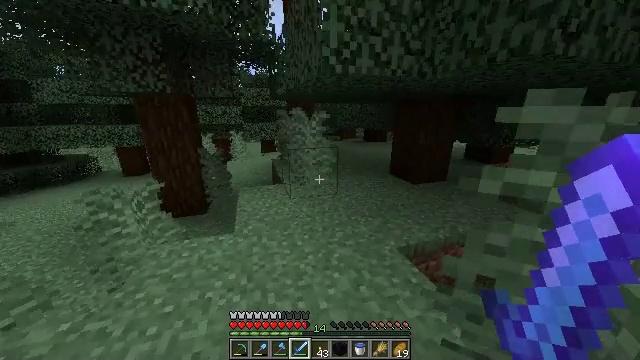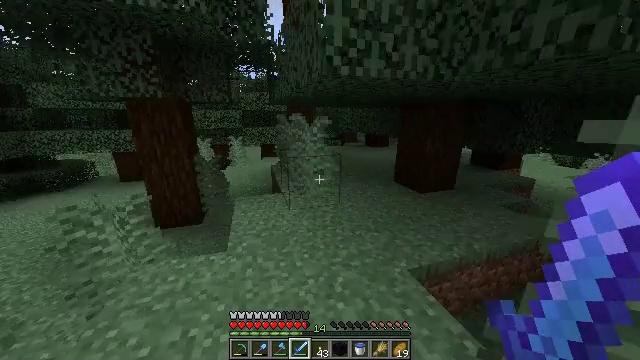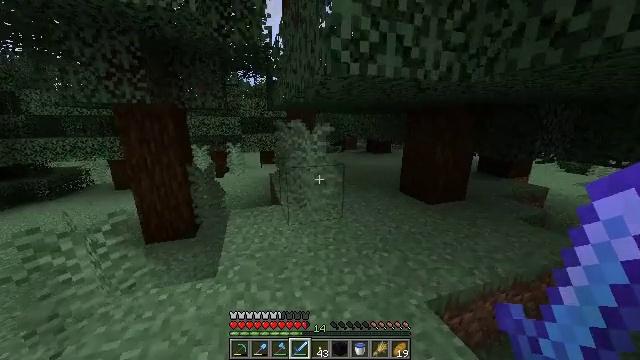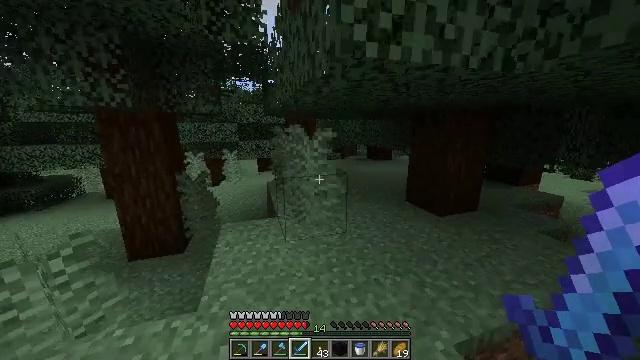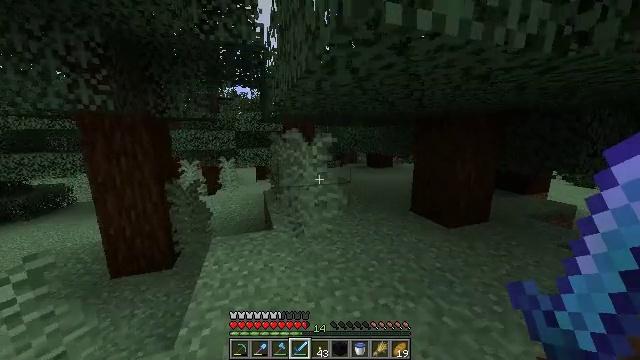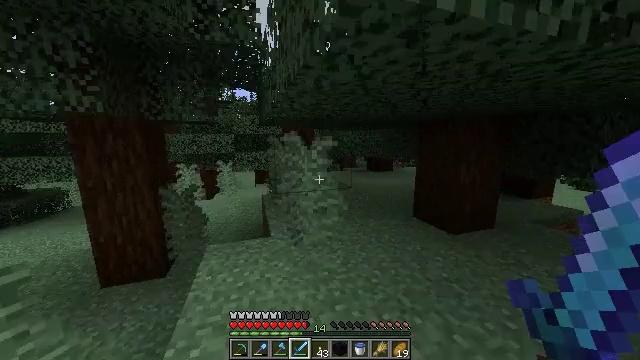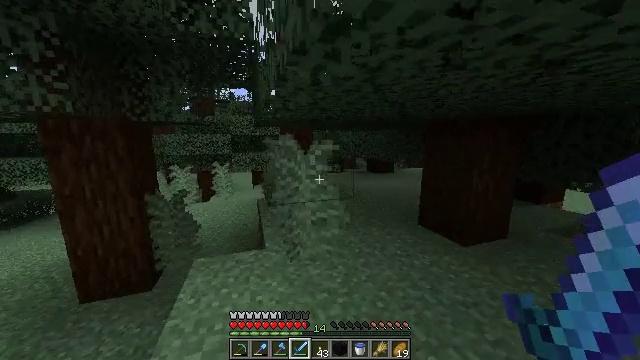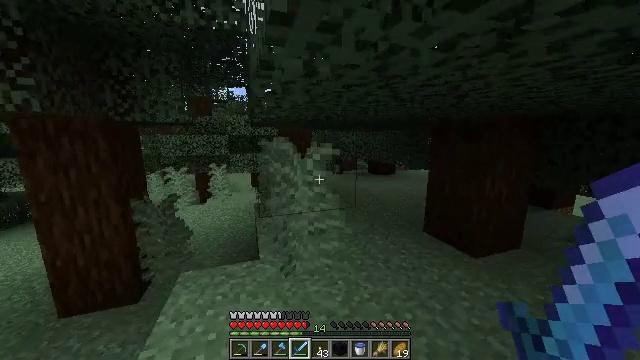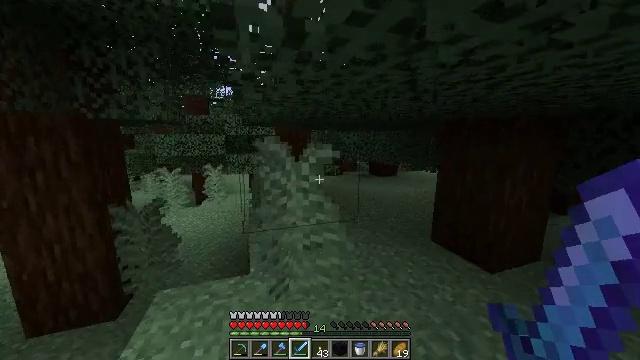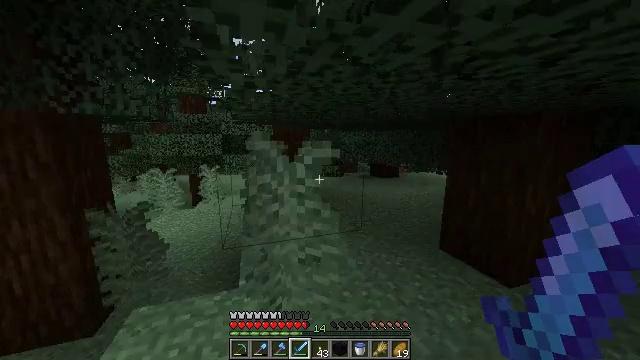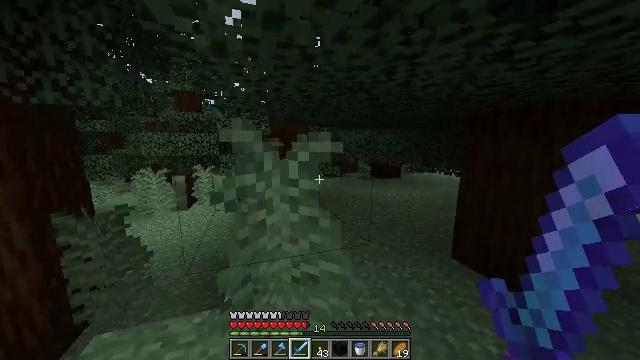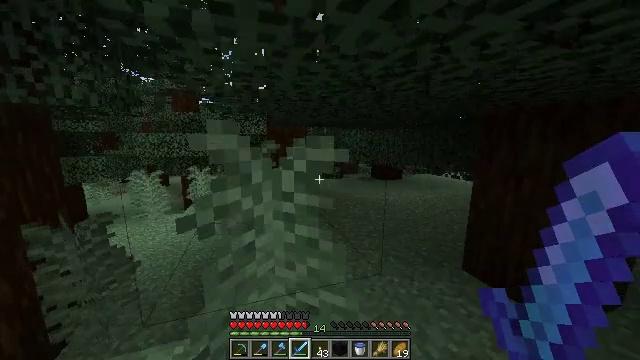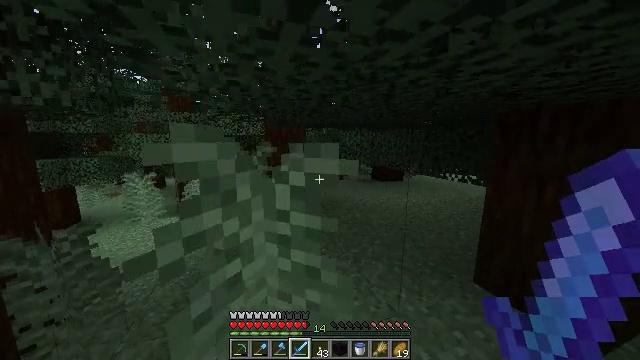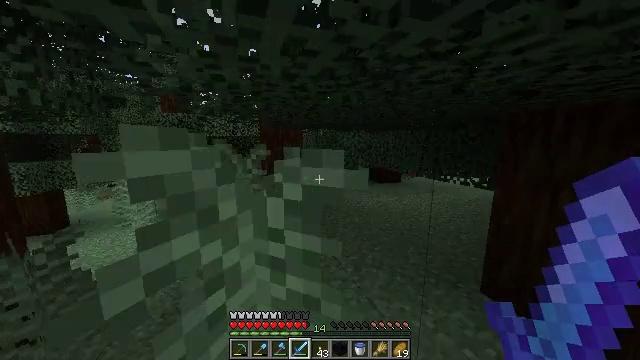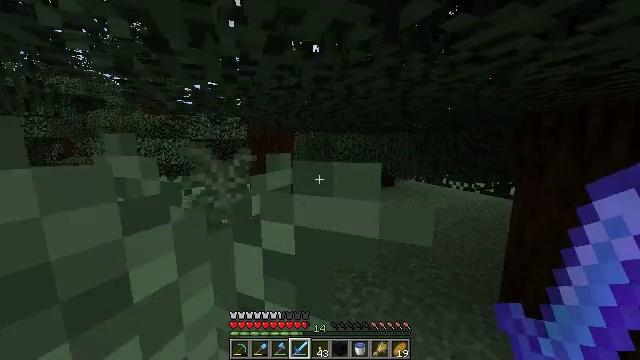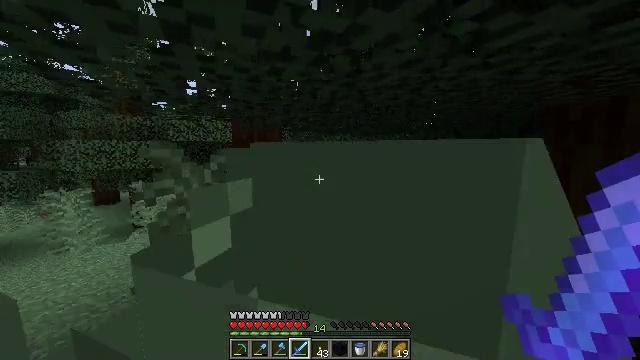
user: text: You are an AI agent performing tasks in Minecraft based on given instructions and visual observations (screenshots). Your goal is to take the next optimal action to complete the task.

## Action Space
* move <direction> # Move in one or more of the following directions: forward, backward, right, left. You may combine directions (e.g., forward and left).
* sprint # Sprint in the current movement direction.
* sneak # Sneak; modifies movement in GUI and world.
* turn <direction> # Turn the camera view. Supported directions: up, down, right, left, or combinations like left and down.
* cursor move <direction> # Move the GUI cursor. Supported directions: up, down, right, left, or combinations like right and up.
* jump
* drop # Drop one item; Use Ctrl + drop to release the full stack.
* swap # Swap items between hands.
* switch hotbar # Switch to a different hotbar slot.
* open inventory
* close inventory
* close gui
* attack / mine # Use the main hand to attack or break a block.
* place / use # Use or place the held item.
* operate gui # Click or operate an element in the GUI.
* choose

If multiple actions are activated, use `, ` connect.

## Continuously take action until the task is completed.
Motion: motion action
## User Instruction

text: Mine the sweet berry bush.
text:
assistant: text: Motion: move forward, sprint, turn up
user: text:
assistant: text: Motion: move forward, sprint, turn up
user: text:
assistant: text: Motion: move forward, sprint, turn up
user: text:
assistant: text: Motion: move forward, sprint, turn up
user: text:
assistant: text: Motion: move forward, sprint, turn up
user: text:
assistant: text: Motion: move forward, sprint
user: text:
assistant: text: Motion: move forward, sprint
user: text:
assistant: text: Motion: move forward, sprint
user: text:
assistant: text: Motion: move forward, sprint
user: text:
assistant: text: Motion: move forward, sprint
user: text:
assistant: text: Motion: move forward, sprint
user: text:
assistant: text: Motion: move forward, sprint
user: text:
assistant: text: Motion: move forward, sprint
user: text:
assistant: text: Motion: move forward, sprint, turn right
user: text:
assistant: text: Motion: move forward, sprint, turn right
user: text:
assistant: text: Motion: move forward, sprint, turn right
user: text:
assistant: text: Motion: move forward, sprint, turn right and up
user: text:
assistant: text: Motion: move forward, sprint, turn right
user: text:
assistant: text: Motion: move forward, sprint, turn right
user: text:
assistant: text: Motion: move forward, sprint
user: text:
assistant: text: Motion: move forward, sprint
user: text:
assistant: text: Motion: move forward, sprint
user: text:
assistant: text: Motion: move forward, sprint
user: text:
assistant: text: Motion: move forward, sprint
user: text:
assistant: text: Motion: move forward, sprint
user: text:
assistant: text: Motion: move forward, sprint
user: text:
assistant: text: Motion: move forward, sprint, turn left
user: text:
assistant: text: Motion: move forward, sprint, turn left
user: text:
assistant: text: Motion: move forward, sprint, turn left
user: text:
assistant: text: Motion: move forward, sprint, turn left